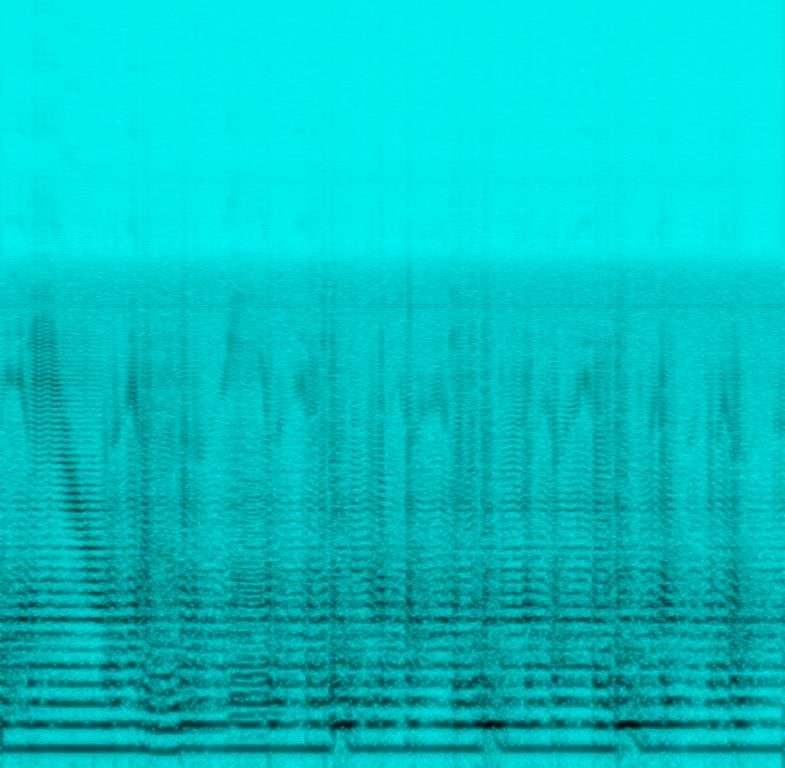
This instrumental song is played on a didgeridoo. This is a continuous drone sound which is resonant and played in a low pitch. There is no percussion in this song. The instrument is played in a repetitive pattern producing low sounds with higher pitched vibrating sounds inter-spread in between notes. There are no voices in this song.